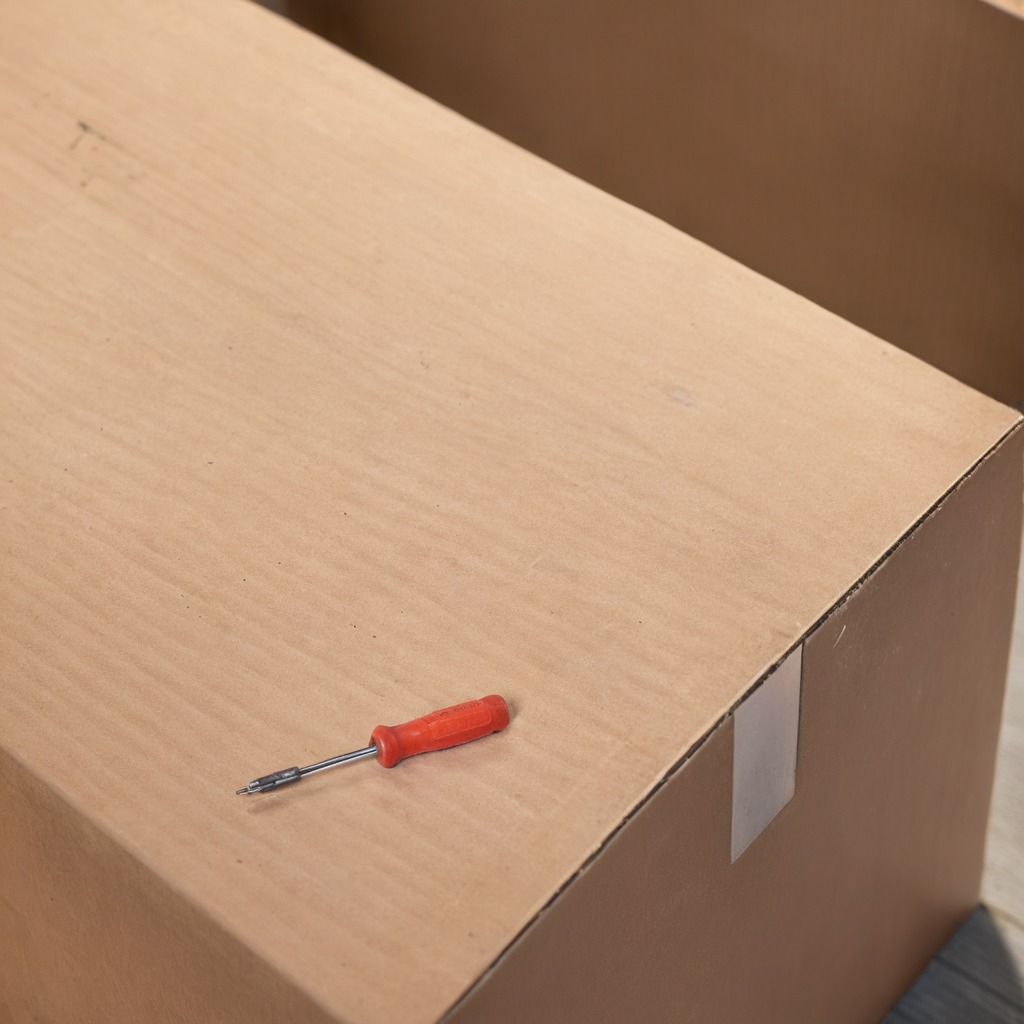
A screwdriver lies on a clean dry cardboard box surface in an outdoor workshop during daytime bright natural light soft shadows slightly creased but